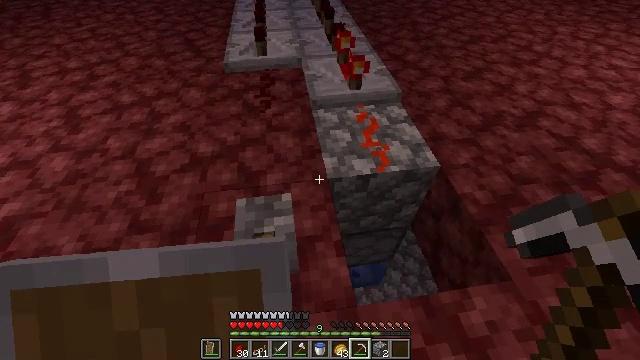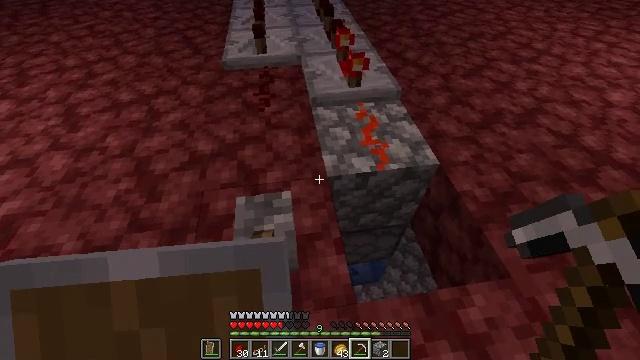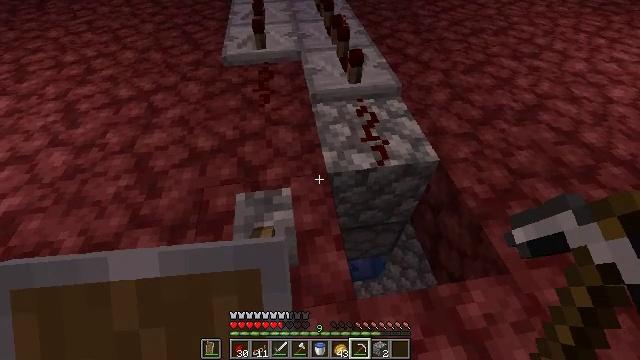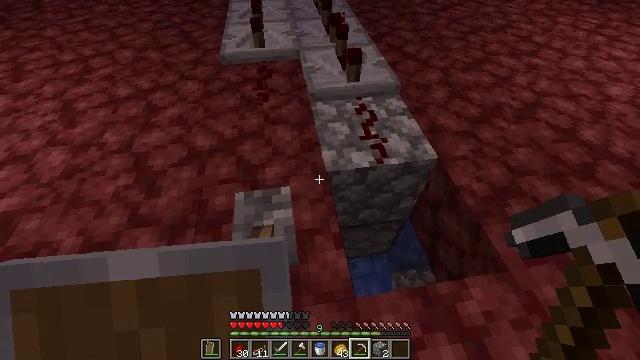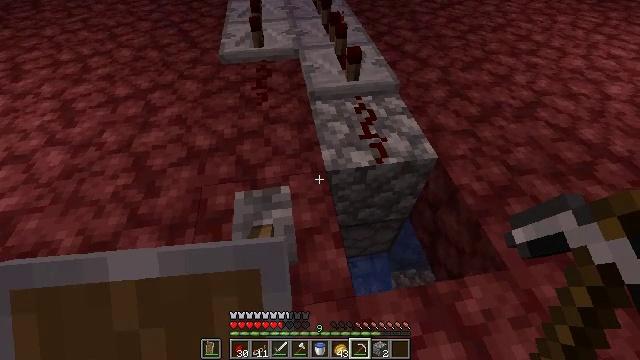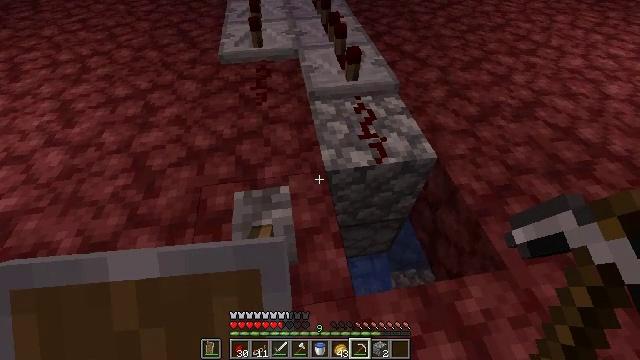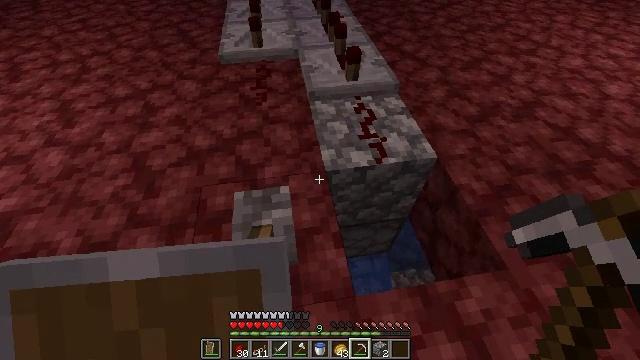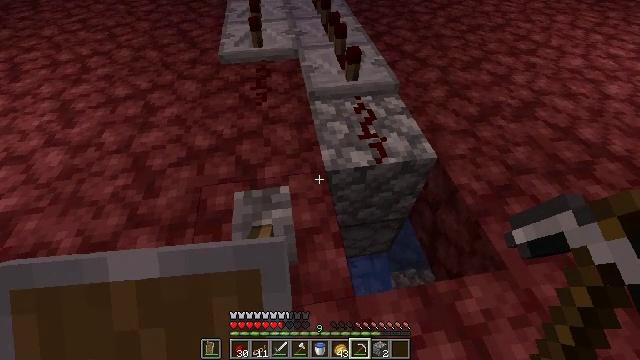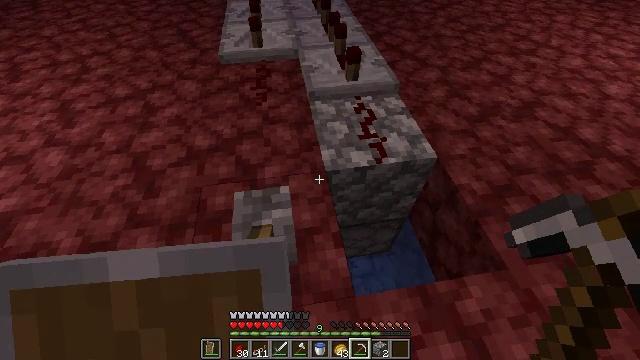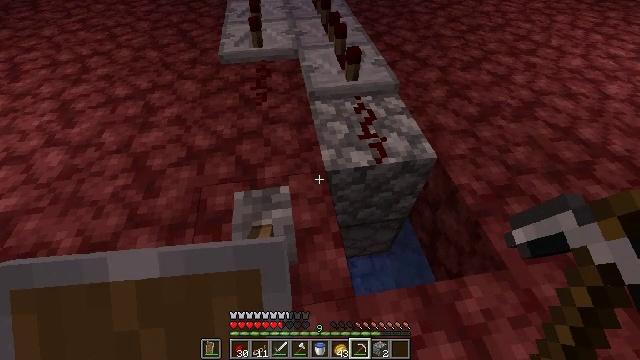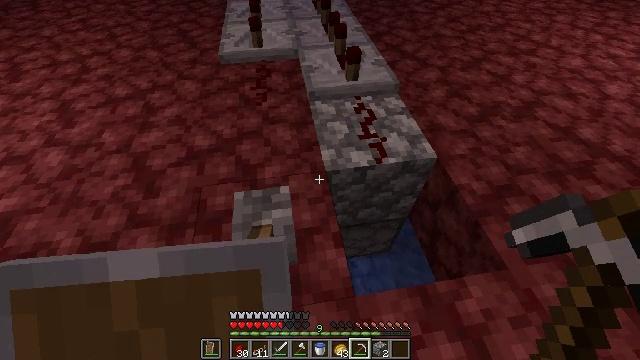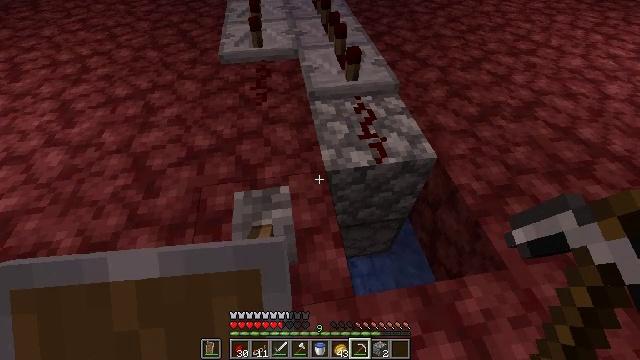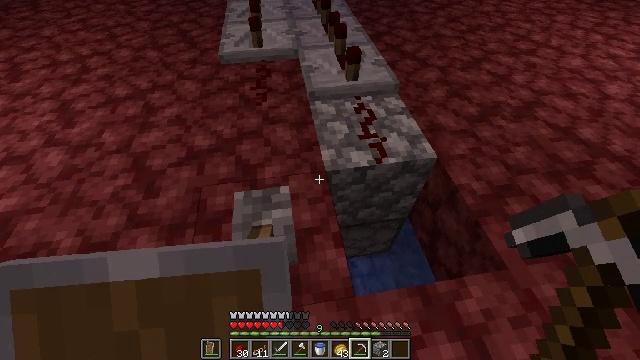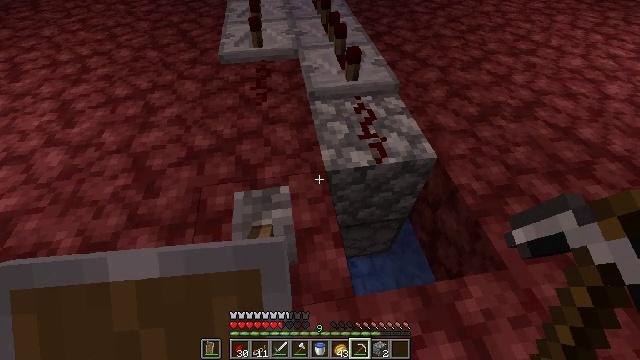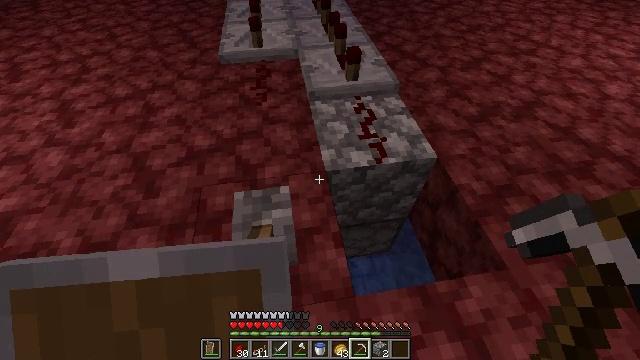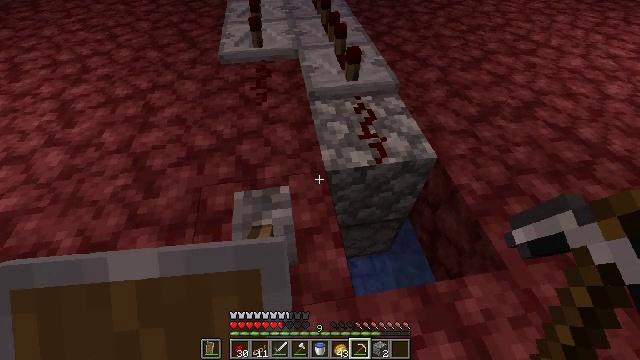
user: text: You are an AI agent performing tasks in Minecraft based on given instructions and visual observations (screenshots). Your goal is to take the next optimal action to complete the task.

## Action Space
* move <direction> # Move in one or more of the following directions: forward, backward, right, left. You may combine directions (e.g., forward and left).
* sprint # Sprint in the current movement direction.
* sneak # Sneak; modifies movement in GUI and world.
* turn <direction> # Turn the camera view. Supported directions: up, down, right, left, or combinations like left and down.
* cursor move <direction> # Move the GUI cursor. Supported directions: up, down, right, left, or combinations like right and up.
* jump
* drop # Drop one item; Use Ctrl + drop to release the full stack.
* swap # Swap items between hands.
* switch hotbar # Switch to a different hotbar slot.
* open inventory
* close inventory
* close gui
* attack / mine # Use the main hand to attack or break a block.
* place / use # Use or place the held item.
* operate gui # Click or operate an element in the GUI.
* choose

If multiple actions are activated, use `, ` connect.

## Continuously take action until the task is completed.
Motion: motion action
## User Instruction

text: Break the redstone wire to disrupt circuits.
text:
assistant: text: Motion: no_op
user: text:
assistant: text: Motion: no_op
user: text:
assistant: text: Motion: no_op
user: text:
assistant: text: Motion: no_op
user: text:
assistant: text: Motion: no_op
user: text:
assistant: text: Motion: no_op
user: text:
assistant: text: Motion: no_op
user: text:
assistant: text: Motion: no_op
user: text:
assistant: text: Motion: no_op
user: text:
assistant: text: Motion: no_op
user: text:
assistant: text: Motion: no_op
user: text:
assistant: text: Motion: no_op
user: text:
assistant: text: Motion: no_op
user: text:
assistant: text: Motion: no_op
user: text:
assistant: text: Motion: no_op
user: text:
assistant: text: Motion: no_op
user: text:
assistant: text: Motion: no_op
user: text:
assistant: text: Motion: no_op
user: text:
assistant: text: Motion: no_op
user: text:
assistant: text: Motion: no_op
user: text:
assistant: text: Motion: no_op
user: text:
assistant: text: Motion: no_op
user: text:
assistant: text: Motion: no_op
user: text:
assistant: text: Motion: no_op
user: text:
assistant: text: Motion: no_op
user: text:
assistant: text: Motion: no_op
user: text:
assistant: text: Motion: no_op
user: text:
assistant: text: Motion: no_op
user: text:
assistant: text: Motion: no_op
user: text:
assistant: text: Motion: no_op